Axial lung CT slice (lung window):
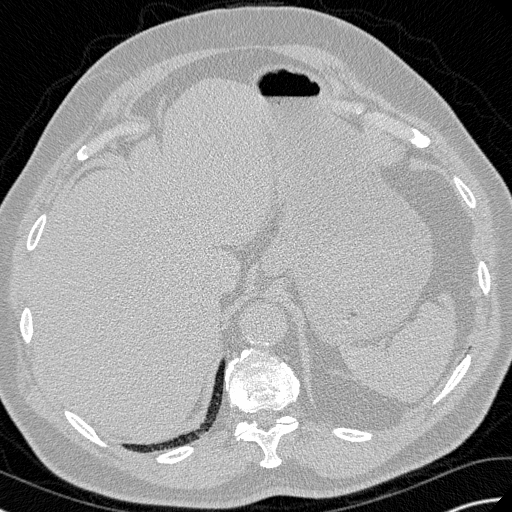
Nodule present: no